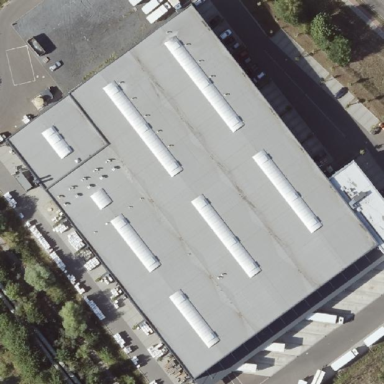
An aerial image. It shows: Industrial building with flat roof.